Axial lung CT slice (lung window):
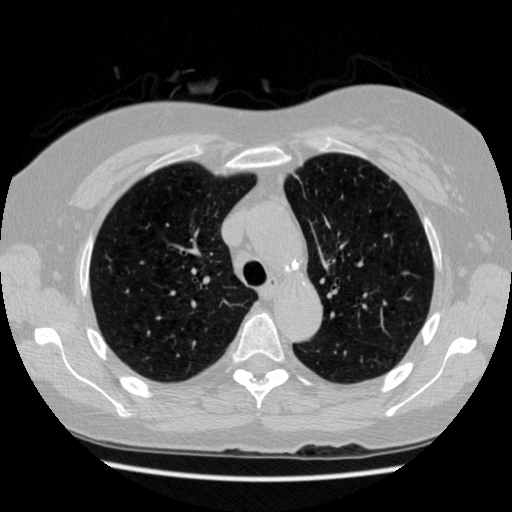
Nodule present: no